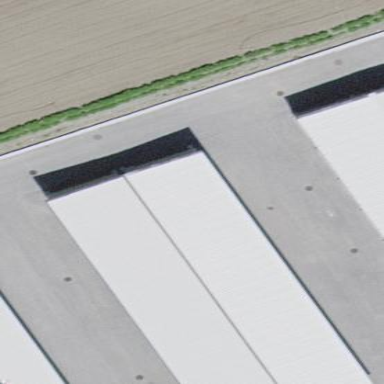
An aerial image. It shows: Industrial building.